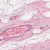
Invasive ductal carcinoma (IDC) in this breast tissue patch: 0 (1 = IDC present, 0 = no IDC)